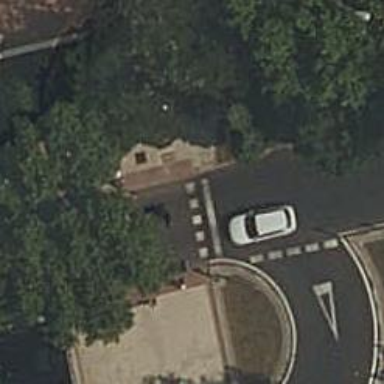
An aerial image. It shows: Asphalt footway with crossing controlled by traffic signals.